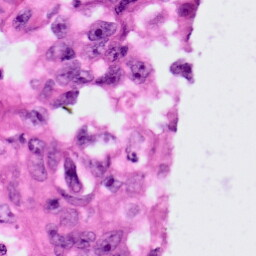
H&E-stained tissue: Lung